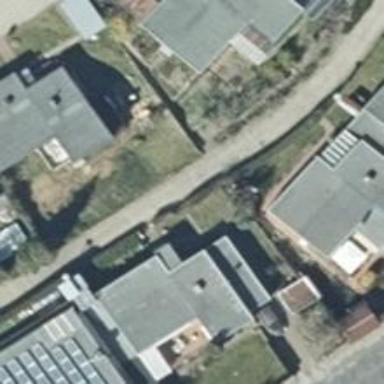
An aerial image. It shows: Paved alley for service vehicles.